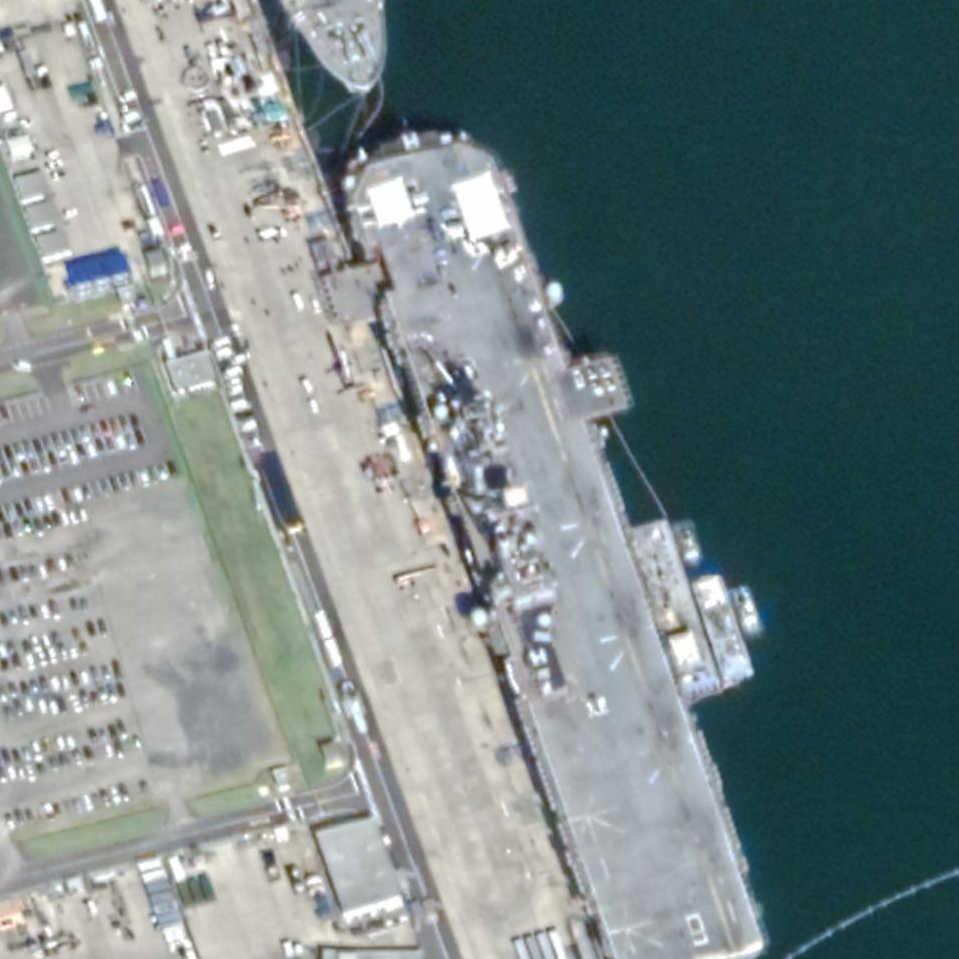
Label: assault